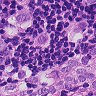
Metastatic tissue present: yes